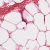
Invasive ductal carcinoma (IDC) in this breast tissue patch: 0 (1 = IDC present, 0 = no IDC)